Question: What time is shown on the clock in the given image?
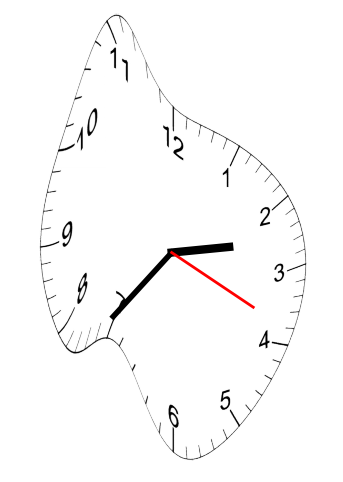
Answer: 02:36:19